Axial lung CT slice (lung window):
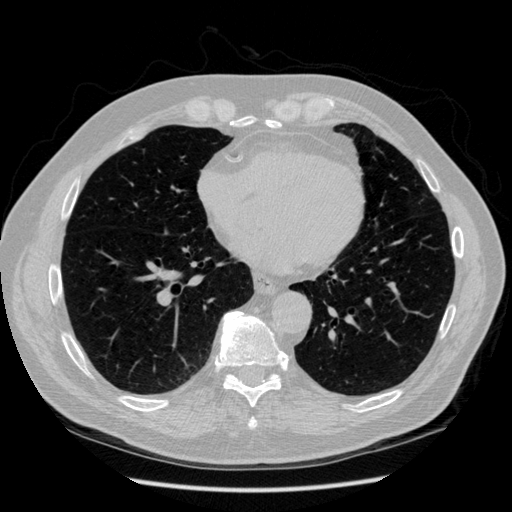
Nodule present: no